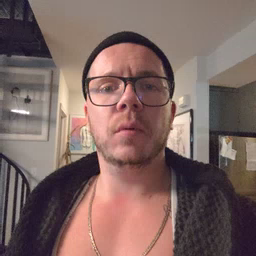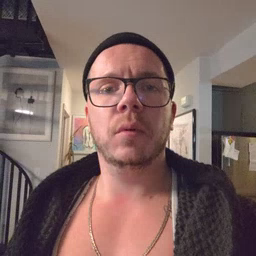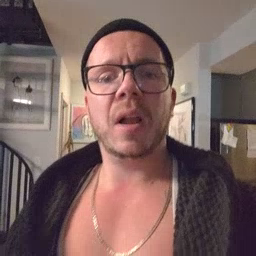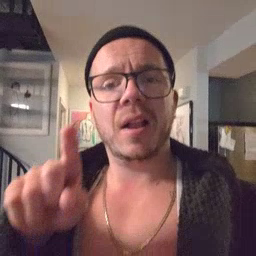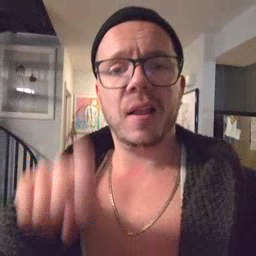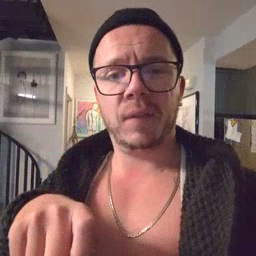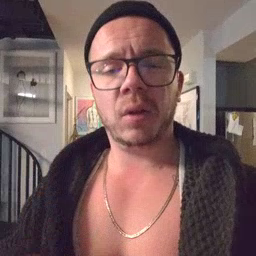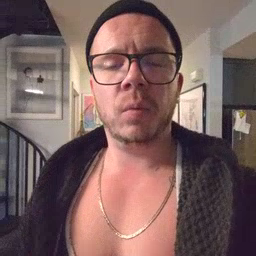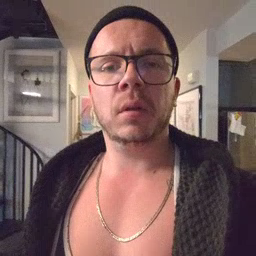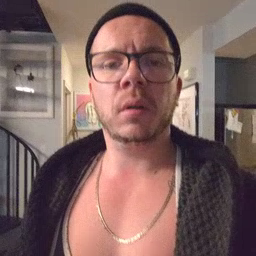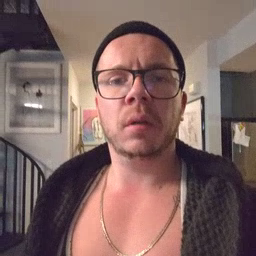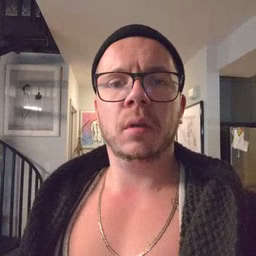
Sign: haveto